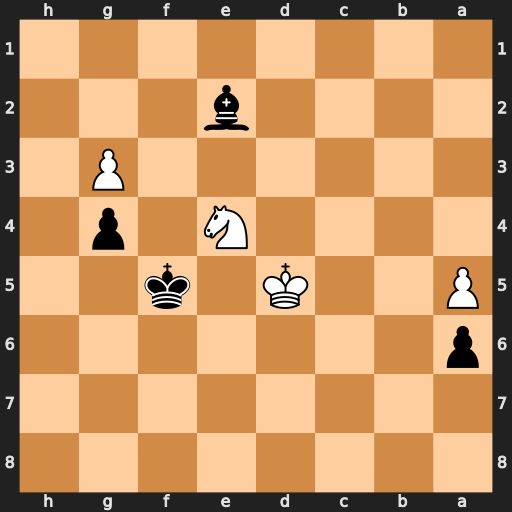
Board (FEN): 8/8/p7/P2K1k2/4N1p1/6P1/4b3/8
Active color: b
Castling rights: -
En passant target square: -
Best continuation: Bf3 Kd4 Bxe4